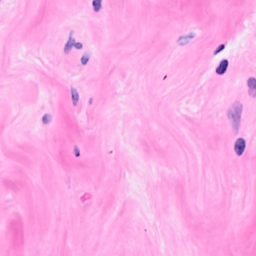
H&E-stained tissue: Breast